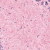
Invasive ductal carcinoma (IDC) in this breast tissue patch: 0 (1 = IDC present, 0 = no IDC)